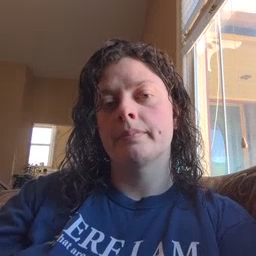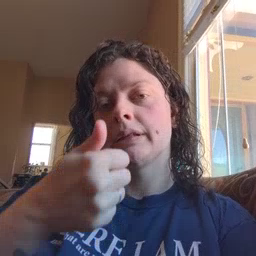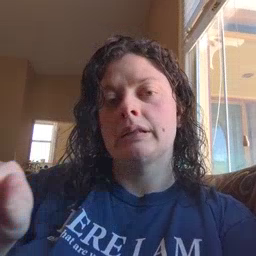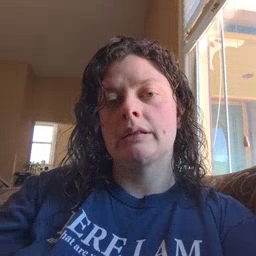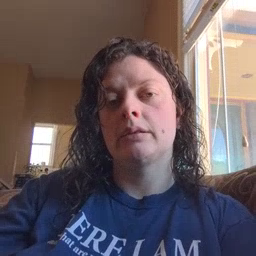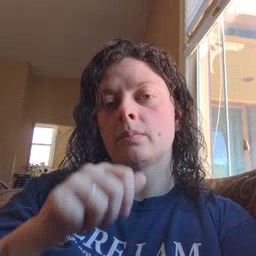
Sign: any